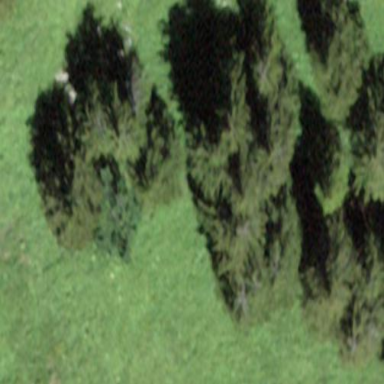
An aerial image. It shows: Forest area.